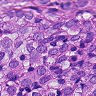
Metastatic tissue present: yes